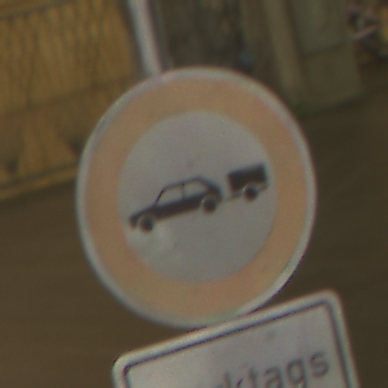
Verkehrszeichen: VerbotPersonenkraftwagenMitAnhaenger
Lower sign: ZeitangabenMitBeschraenkungAufWochentage1
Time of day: Night
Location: Outdoor (Urban)
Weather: PartlyCloudy
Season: NotSpecified
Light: Artificial